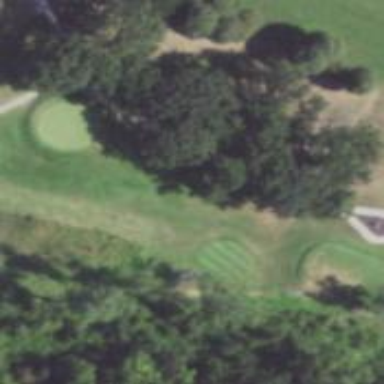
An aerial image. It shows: Path for both roads and golfers.